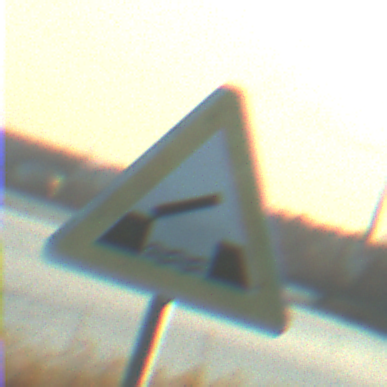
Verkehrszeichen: BeweglicheBruecke
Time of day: SunriseSunset
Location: Outdoor (RoadRail)
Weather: PartlyCloudy
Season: NotSpecified
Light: Natural